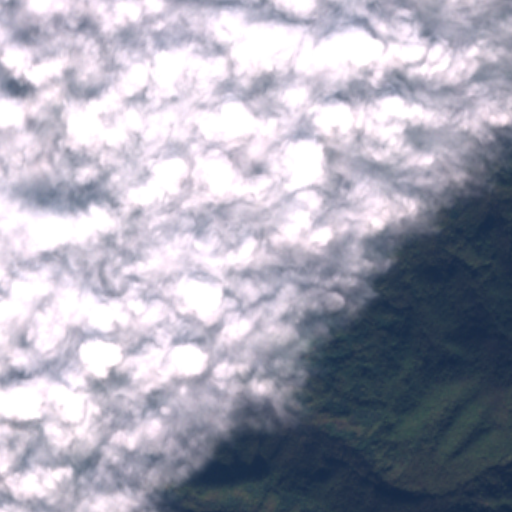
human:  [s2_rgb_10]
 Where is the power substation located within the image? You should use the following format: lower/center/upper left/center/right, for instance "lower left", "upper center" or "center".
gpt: The power substation is located in the lower center of the image.
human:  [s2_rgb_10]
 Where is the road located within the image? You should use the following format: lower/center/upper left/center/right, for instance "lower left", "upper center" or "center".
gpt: There is no road in the image.